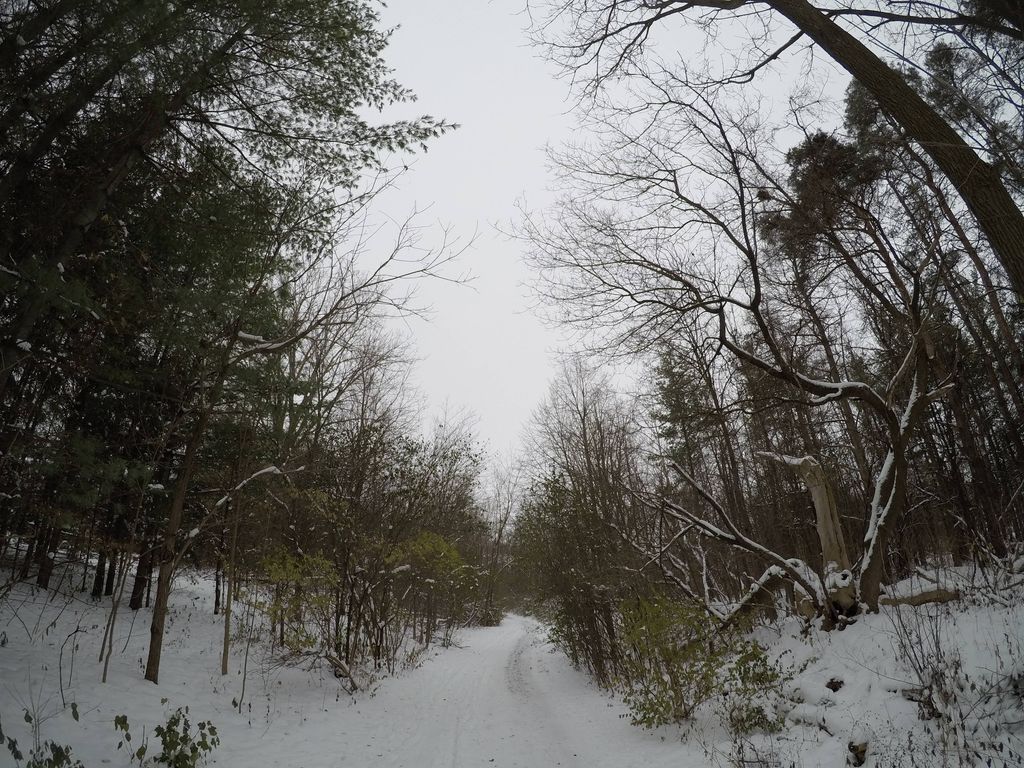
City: kitchener-waterloo